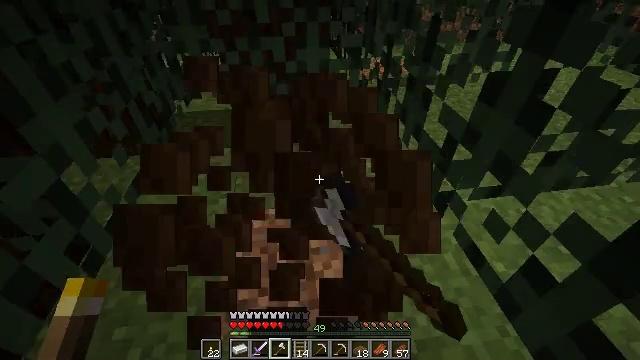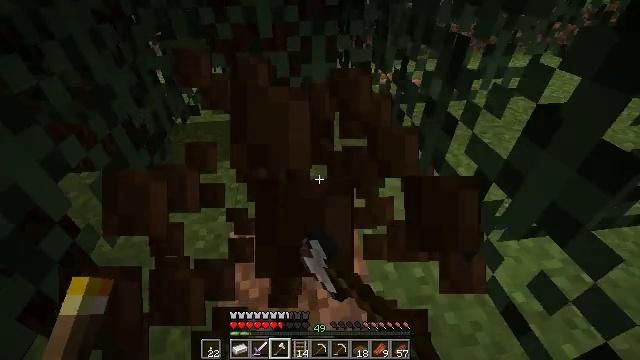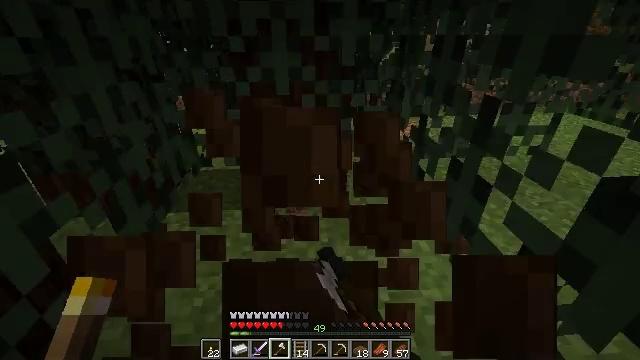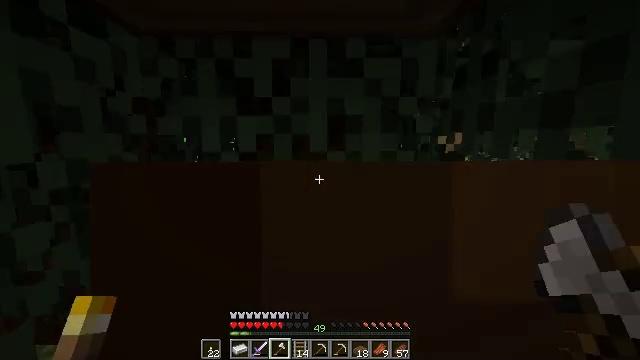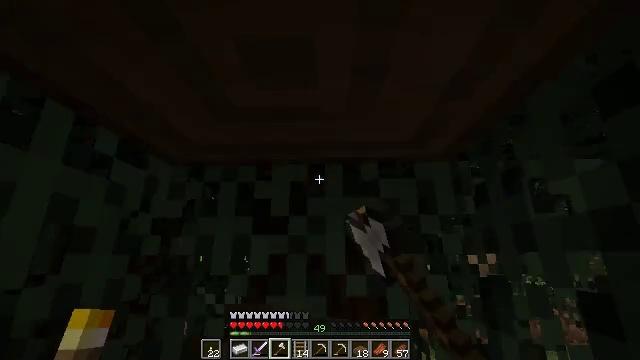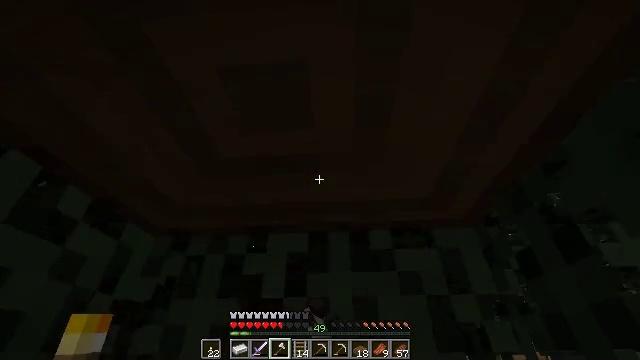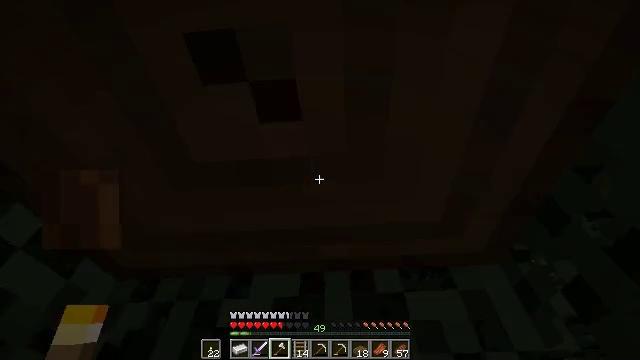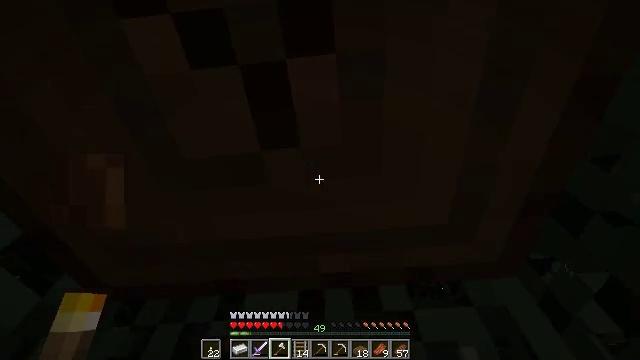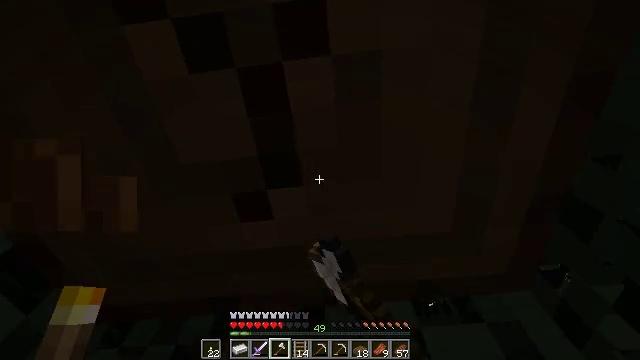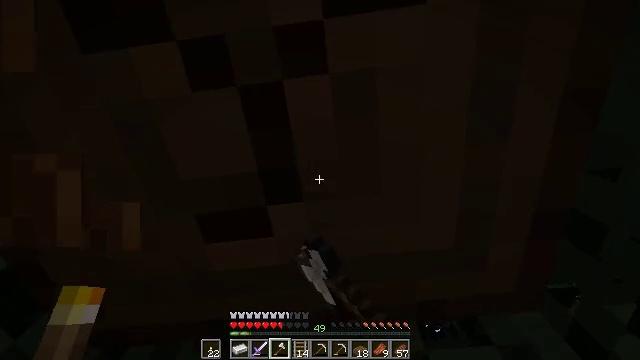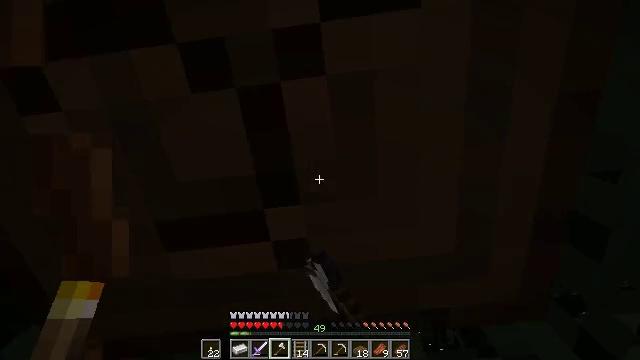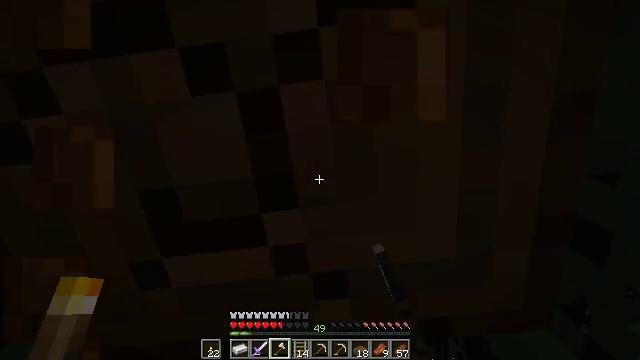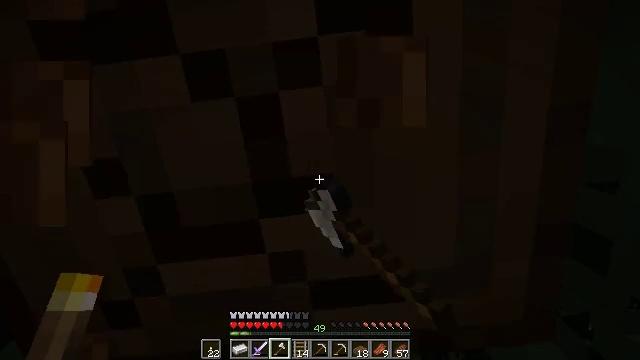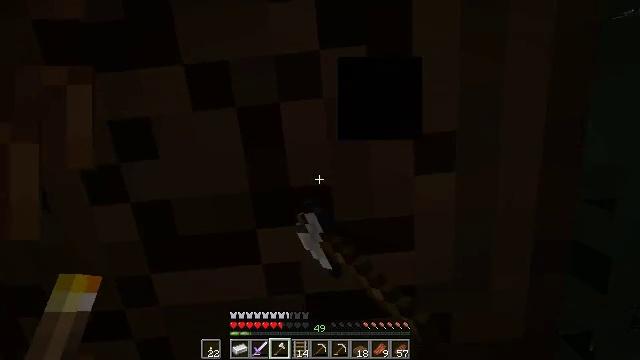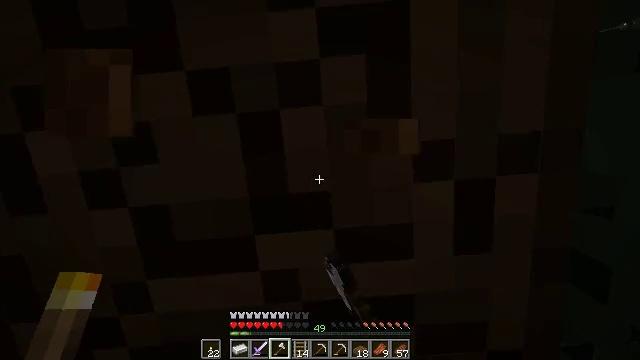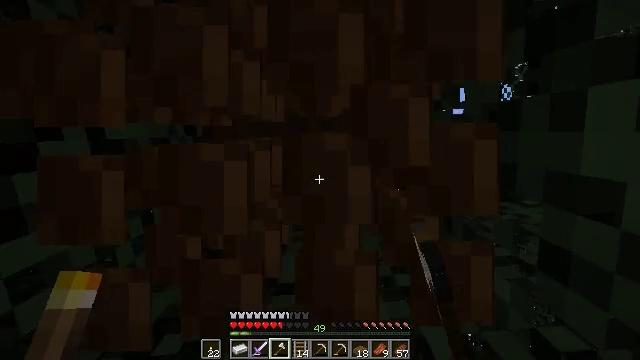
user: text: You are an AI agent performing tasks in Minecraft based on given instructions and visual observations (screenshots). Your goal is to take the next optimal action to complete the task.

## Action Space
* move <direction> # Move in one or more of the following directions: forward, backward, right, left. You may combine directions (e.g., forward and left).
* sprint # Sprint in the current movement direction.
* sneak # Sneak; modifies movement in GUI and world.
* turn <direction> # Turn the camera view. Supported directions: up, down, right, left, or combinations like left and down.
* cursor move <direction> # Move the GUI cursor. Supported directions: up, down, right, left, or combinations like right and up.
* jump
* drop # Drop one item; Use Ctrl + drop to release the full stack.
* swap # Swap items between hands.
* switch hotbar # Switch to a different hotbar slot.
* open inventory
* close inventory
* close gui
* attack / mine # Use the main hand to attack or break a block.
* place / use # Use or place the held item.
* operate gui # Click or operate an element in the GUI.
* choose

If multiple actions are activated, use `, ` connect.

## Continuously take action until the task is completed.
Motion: motion action
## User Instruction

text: Gather spruce log by chopping the tree.
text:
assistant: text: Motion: move forward, turn up, attack / mine
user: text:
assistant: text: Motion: move forward, turn left and up, attack / mine
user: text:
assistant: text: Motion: move forward, turn left and up, attack / mine
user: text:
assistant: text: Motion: move forward, turn left and up, attack / mine
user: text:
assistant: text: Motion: turn left and up, attack / mine
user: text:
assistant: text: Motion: turn up, attack / mine
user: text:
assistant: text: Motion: turn left and up, attack / mine
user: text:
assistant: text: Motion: turn up, attack / mine
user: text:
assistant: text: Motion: turn up, attack / mine
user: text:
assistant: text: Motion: turn up, attack / mine
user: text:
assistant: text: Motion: turn up, attack / mine
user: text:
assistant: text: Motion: turn up, attack / mine
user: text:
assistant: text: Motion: turn right and up, attack / mine
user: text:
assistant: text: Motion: turn up, attack / mine
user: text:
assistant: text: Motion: turn up, attack / mine
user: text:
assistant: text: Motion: turn up, attack / mine
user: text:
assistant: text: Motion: turn up, attack / mine
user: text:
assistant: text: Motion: turn right and up, attack / mine
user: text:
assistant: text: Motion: turn right and up, attack / mine
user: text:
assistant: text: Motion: turn right and up, attack / mine
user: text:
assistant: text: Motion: turn up, attack / mine
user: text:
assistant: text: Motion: attack / mine
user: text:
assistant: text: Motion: attack / mine
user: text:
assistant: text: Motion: attack / mine
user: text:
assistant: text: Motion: attack / mine
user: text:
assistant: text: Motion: attack / mine
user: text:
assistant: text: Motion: attack / mine
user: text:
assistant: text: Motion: turn up, attack / mine
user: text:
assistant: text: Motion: attack / mine
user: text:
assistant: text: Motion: attack / mine